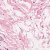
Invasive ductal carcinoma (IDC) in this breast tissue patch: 0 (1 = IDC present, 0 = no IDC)